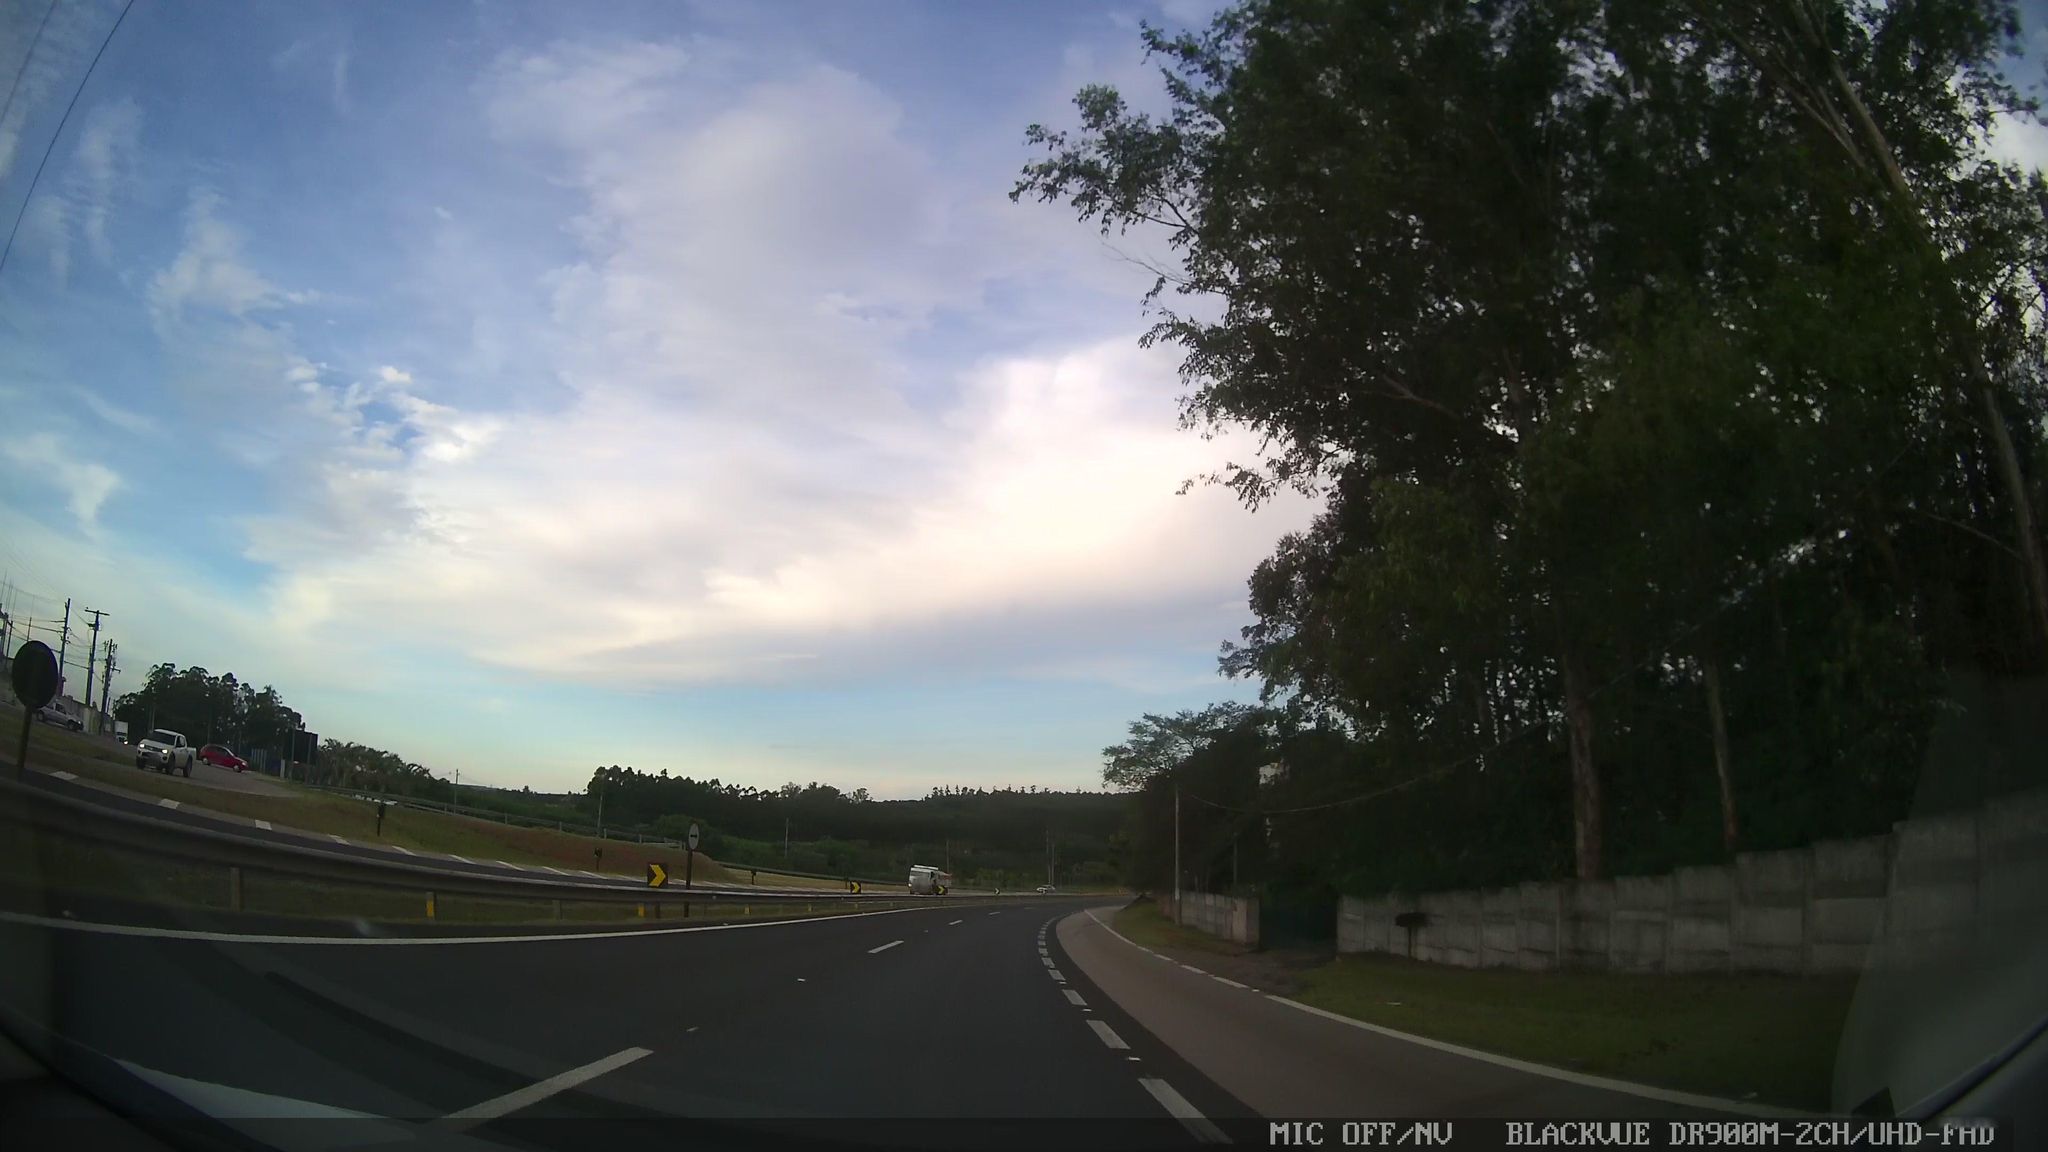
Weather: cloudy
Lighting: day
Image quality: good
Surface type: driving surface
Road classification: trunk
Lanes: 2
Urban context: very low density rural
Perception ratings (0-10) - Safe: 1.32, Lively: 5.51, Beautiful: 7.77, Boring: 4.62, Depressing: 6.01, Wealthy: 1.91